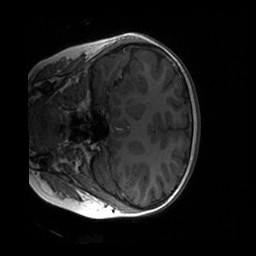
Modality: T1w
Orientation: coronal
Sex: female
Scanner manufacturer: siemens
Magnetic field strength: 3 T
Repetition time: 1.9 s
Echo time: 0.00243 s